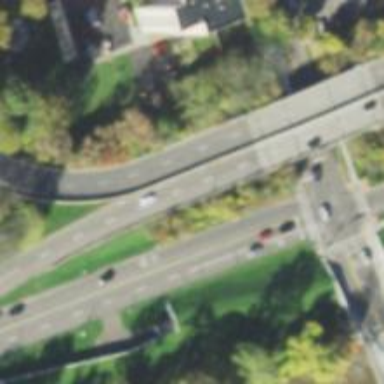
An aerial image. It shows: Primary highway expressway that includes bridge.